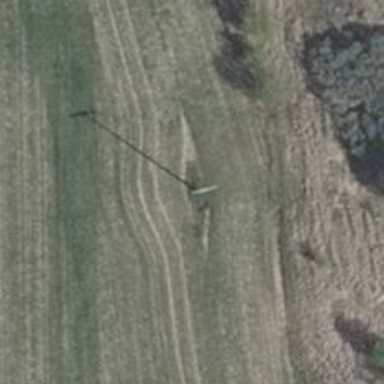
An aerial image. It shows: Power pole.